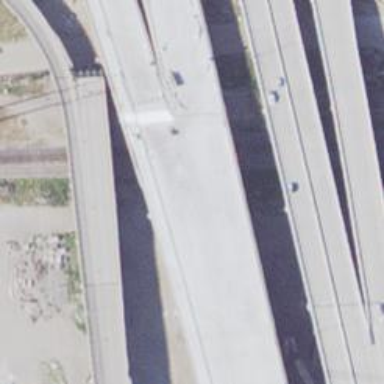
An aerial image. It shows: Motorway link bridge.